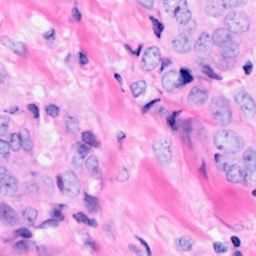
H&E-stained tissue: Breast